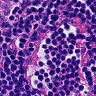
Metastatic tissue present: no